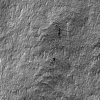
Atmospheric dust classification: not_dusty